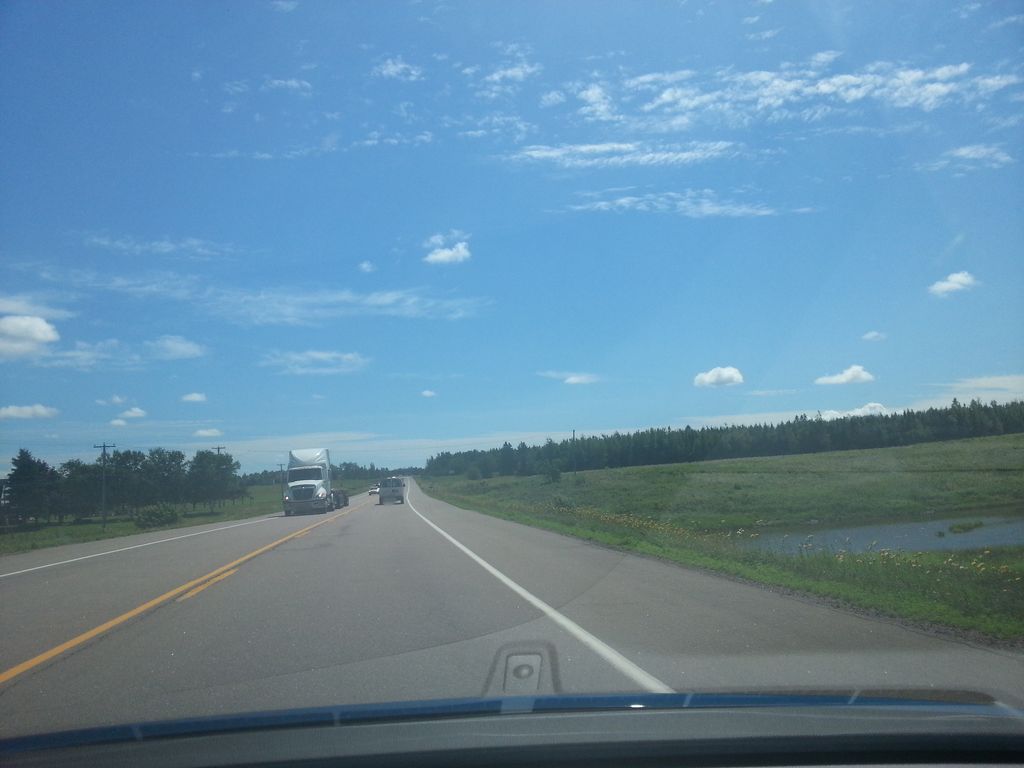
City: charlottetown